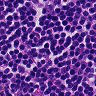
Metastatic tissue present: no